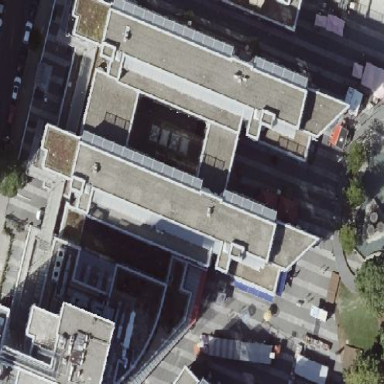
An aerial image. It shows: Flat-roofed commercial building.